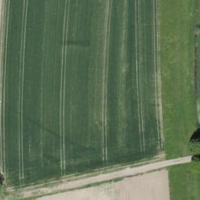
EUNIS habitat code: 52
Species observed at this site:
Prunus padus